Aerial crown-view tile of a tropical tree (Barro Colorado Island, Panama), acquired 20241216:
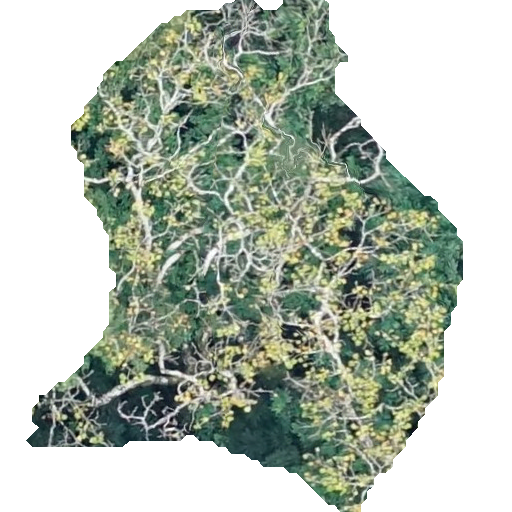
Species: Sterculia apetala
GBIF accepted scientific name: Sterculia apetala
Crown area: 206.231 m²